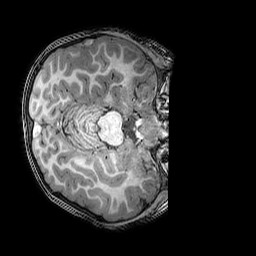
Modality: T1w
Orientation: axial
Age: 6
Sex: male
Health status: healthy